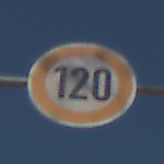
Verkehrszeichen: Geschwindigkeit120
Umgebung: Outdoor, Nature
Tageszeit: MorningAfternoon
Wetter: Clear
Licht: Natural
Jahreszeit: Summer
Kontrast: HighContrast